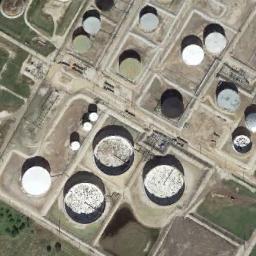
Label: storage_tank